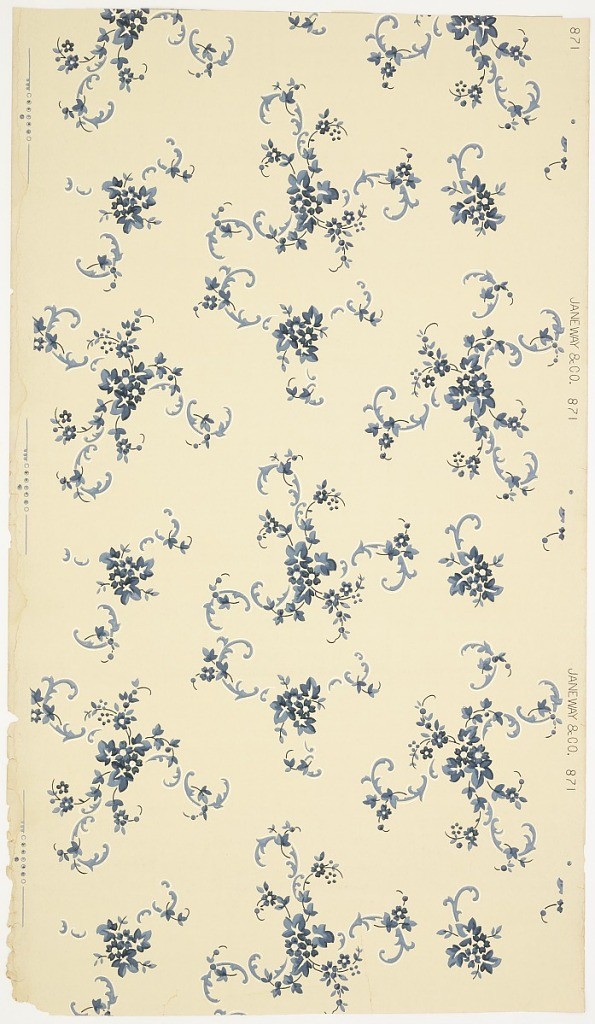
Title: Ceiling paper
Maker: Janeway & Co. Inc., New Brunswick, New Jersey, 1848 - 1914
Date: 1905–1915
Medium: Machine-printed paper, liquid mica
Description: Overall cluters of floral scrolls and flowers. Printed in blues and white mica on off-white ground.